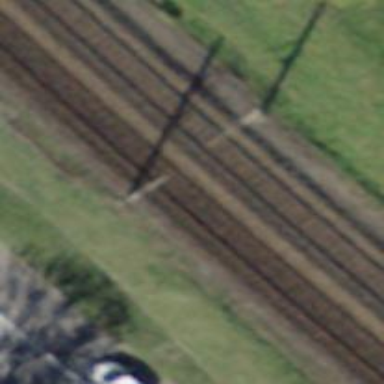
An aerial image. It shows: Single-track electrified railway with contact line.